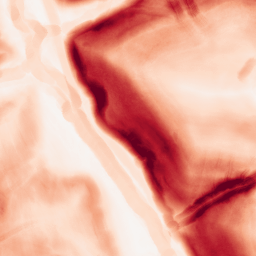
Category: morphological
Decomposition family: morphological_gradient
Decomposition parameters: size: 7
shape: disk
Upsampling method: cubic_catmull_rom
Upsampling parameters: scale: 8
Upsampling scale: 8